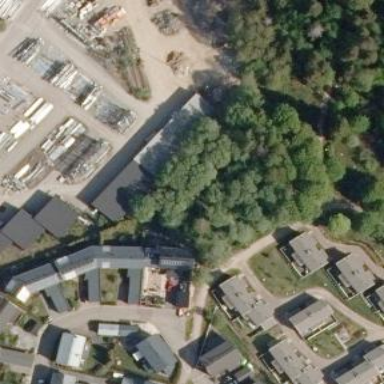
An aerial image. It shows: Industrial building.